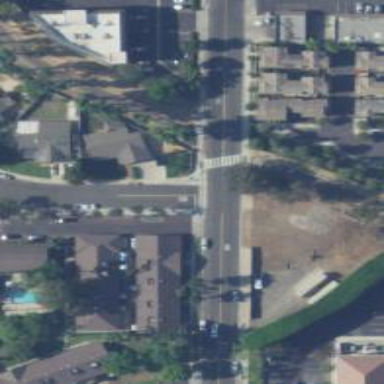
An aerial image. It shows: Zebra crossing on cycleway.